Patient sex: F
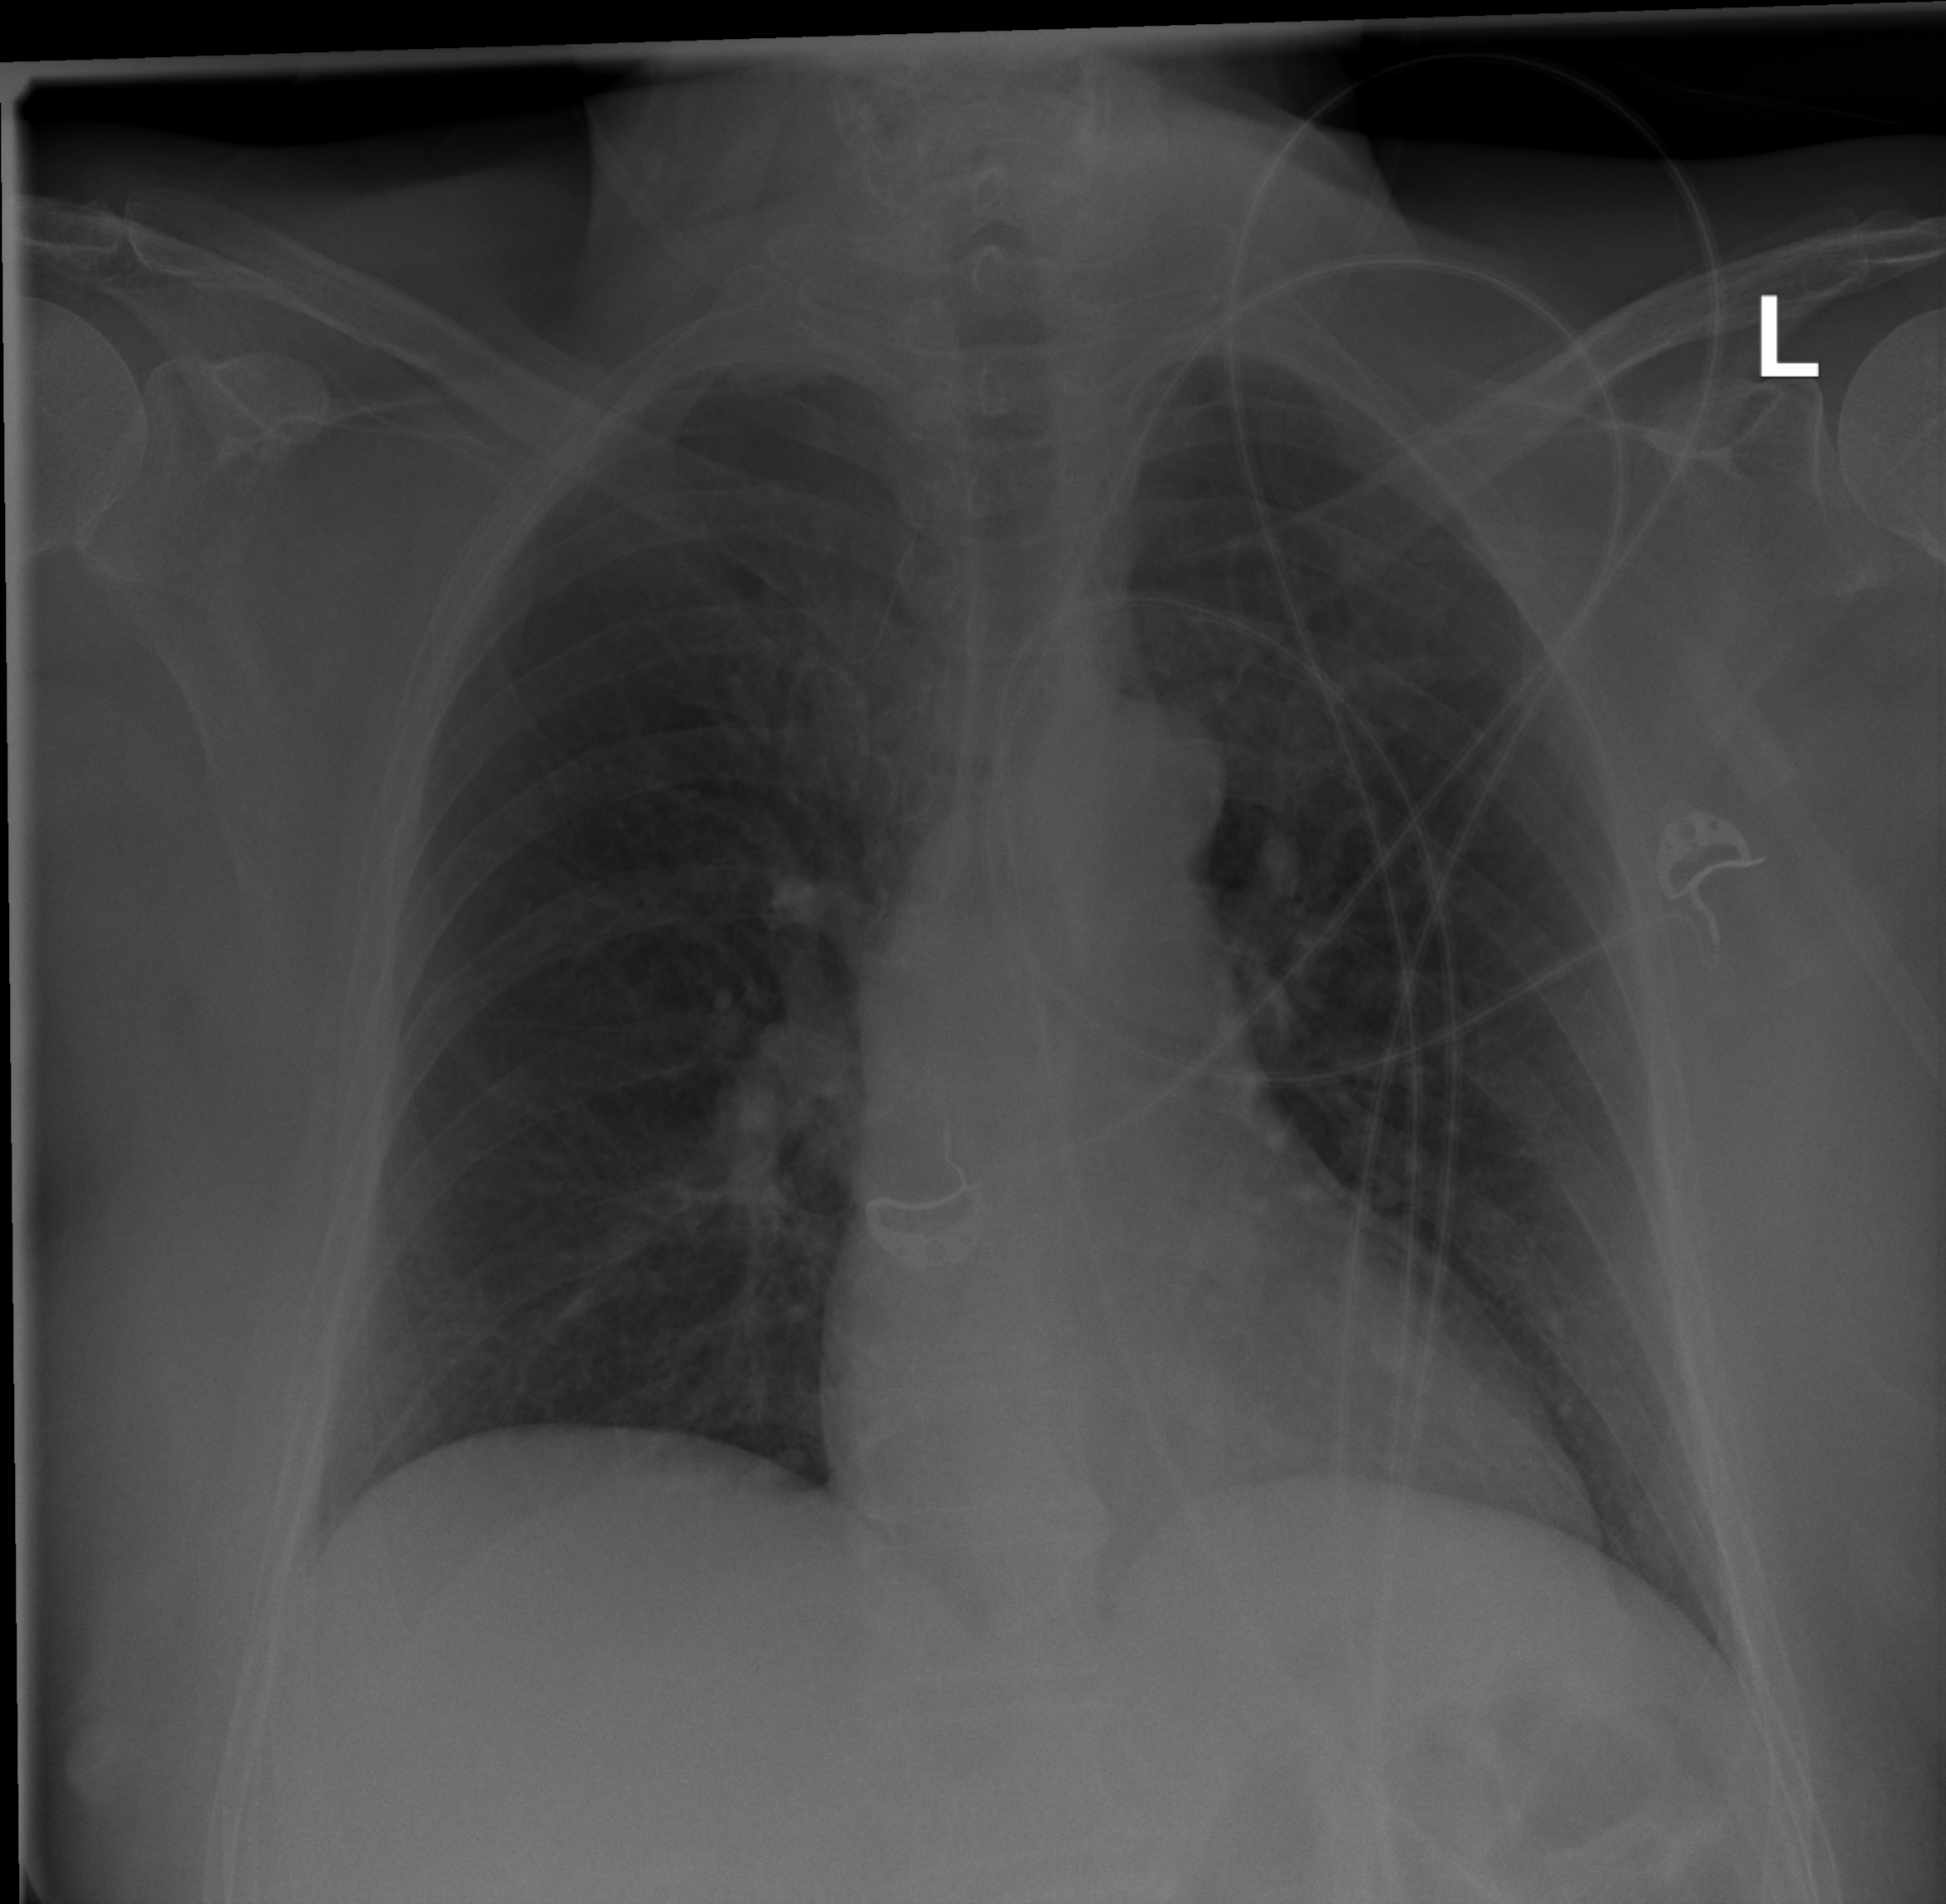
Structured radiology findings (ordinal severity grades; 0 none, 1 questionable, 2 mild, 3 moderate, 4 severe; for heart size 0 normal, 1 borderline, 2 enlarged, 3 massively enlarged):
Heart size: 0
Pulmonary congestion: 0
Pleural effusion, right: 0
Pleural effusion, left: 0
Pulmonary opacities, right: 0
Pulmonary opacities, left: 2
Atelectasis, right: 0
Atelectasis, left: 0